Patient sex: M
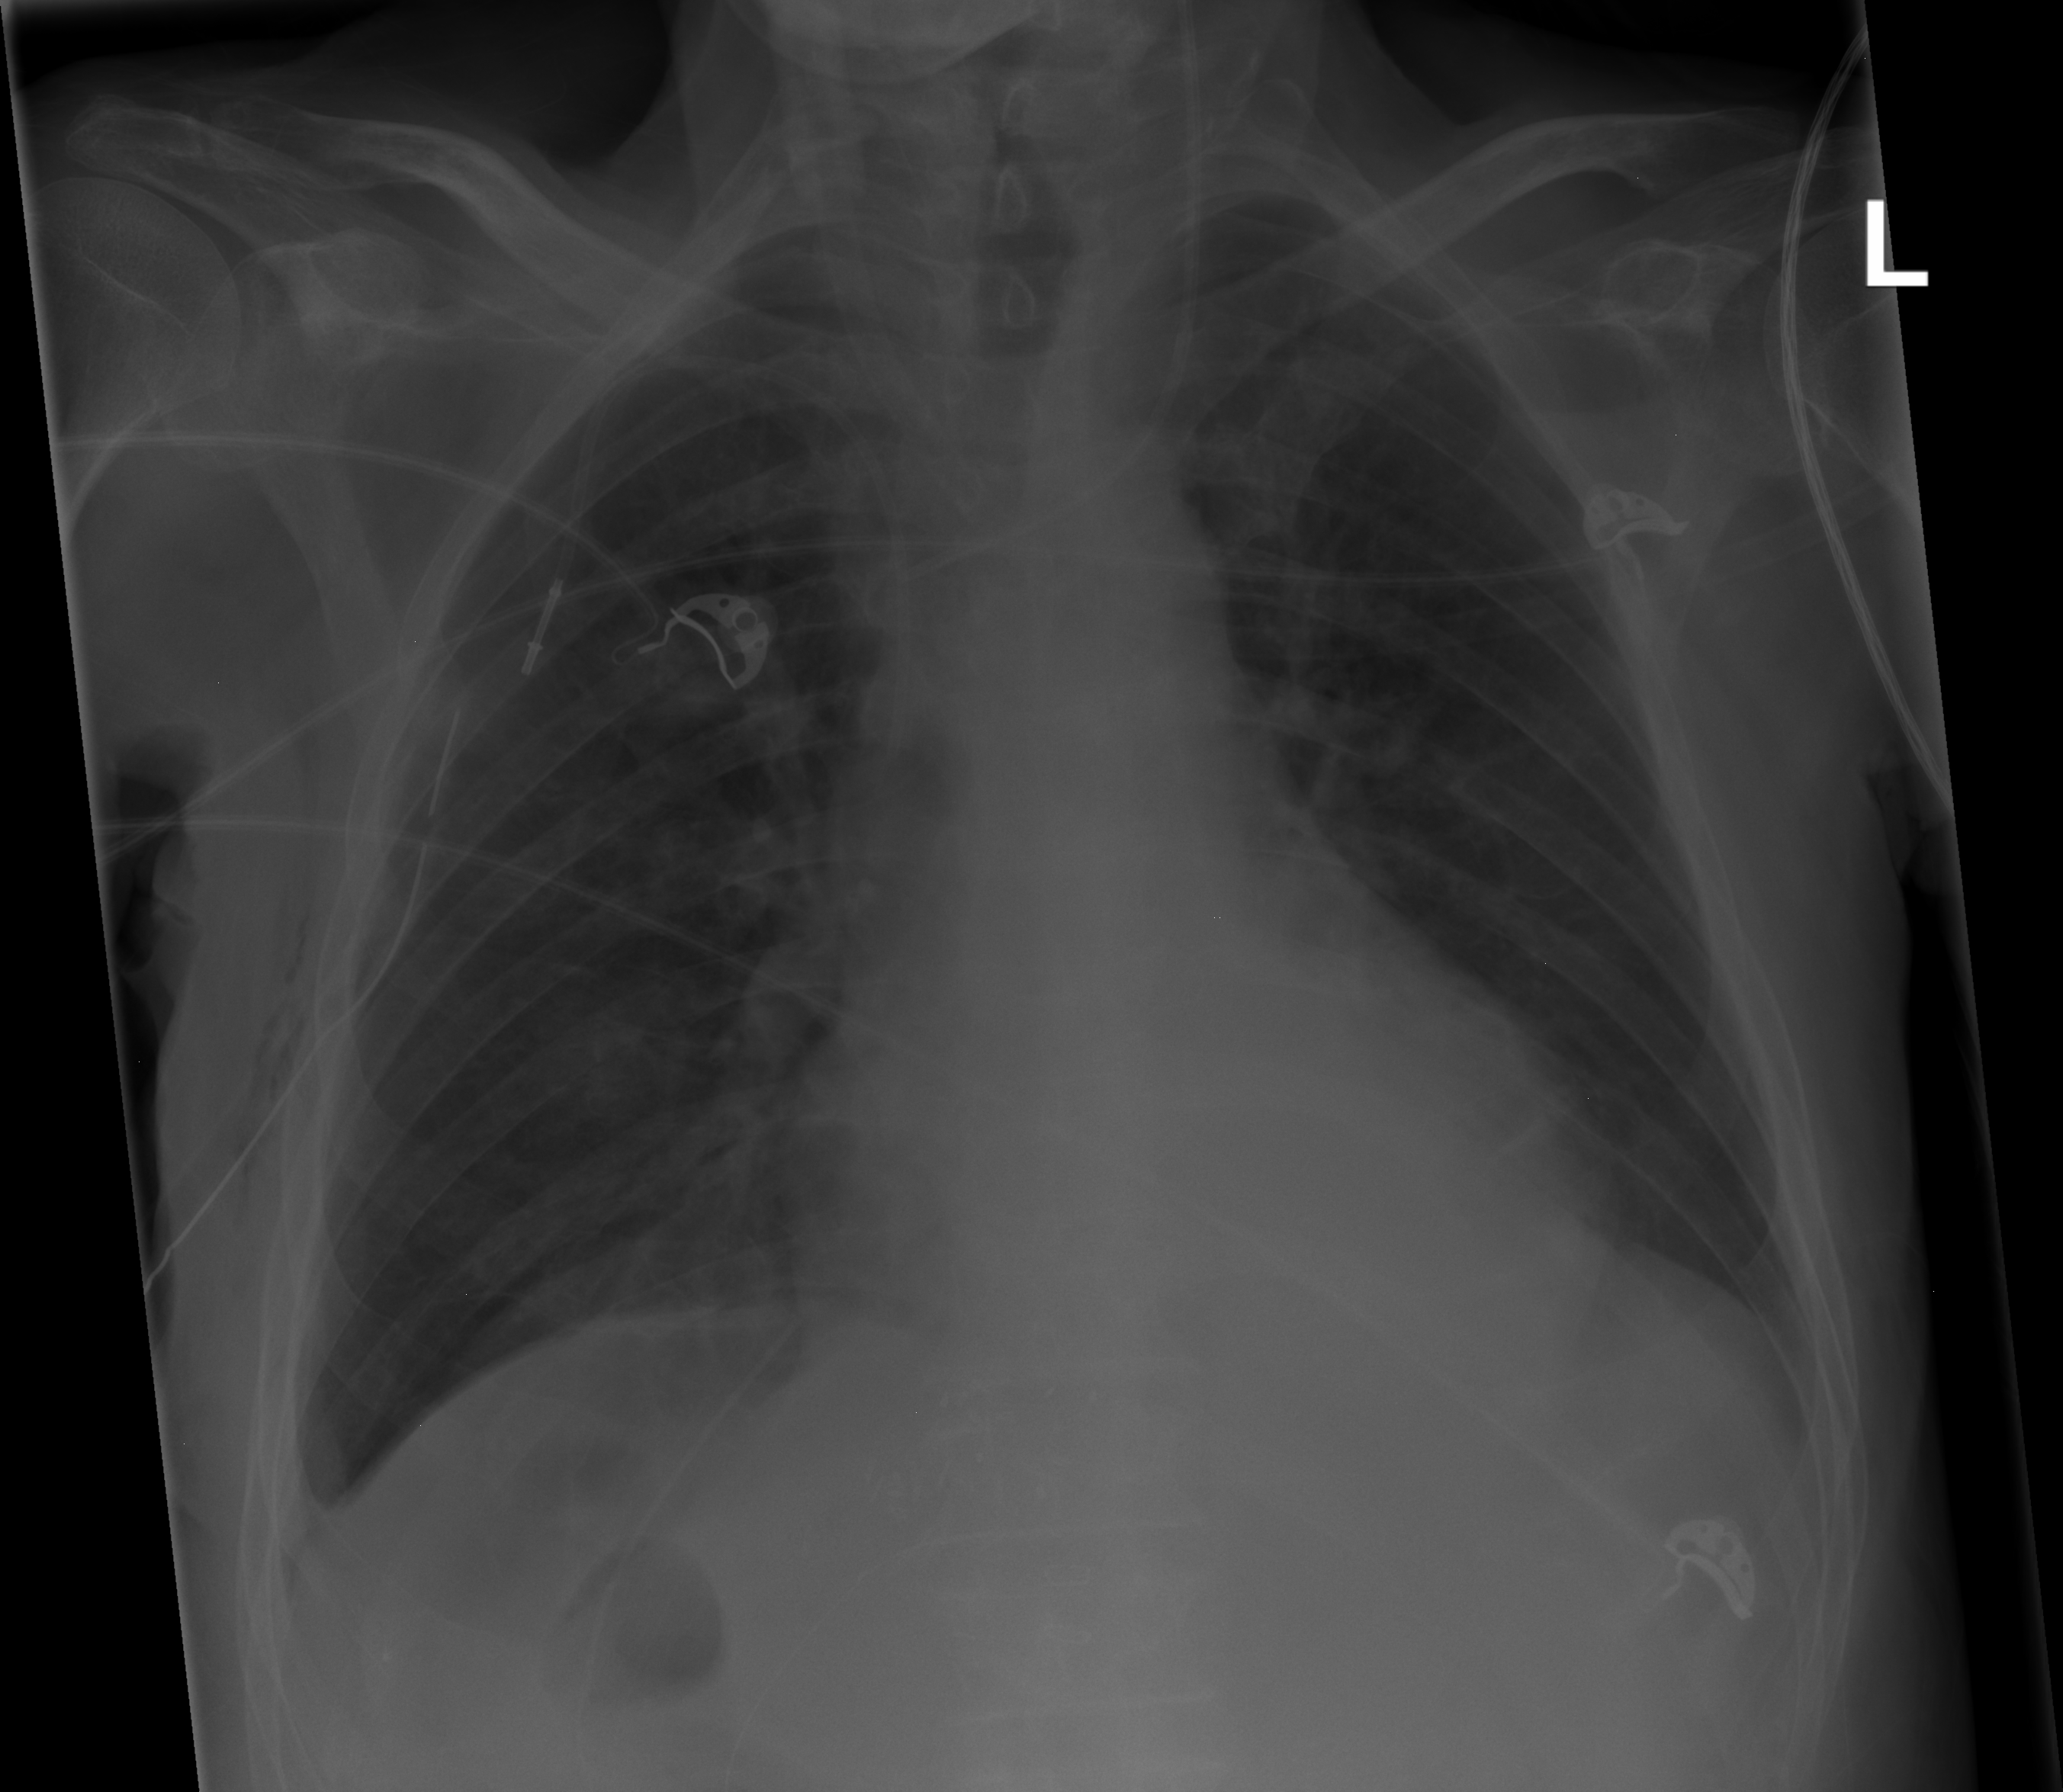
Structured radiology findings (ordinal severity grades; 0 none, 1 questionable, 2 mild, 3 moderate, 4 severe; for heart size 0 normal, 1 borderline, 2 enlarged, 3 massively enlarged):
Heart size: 0
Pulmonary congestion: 0
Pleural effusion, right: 2
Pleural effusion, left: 0
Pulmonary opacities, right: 0
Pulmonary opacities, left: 0
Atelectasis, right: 0
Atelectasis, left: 0